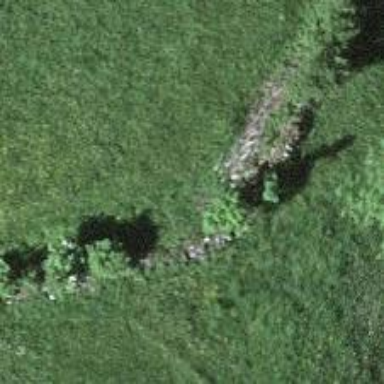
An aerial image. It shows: Dry stone wall barrier.